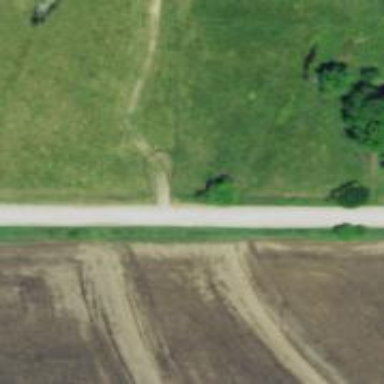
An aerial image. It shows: Tertiary road noted as predominant gravel route.